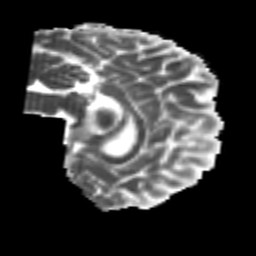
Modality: MD
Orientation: sagittal
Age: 22
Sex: male
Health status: healthy
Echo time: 0.074 s